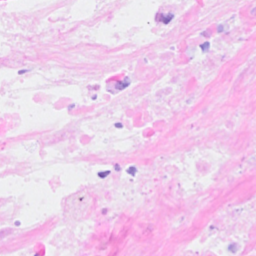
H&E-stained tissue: Breast